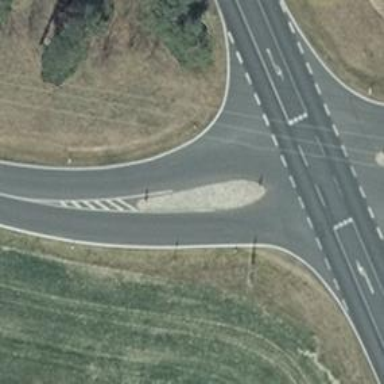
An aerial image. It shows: Secondary road with asphalt surface and traffic calming island.